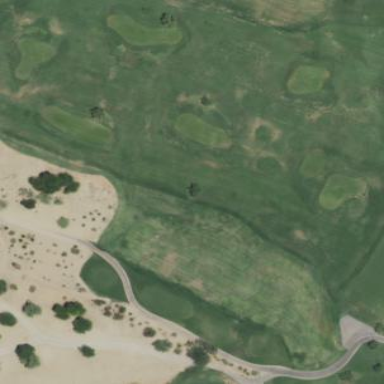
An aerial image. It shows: Grassy area designated as driving range for golf.